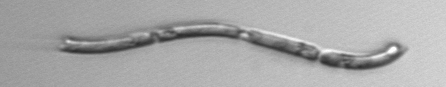
Label: Eucampia_morphytype1